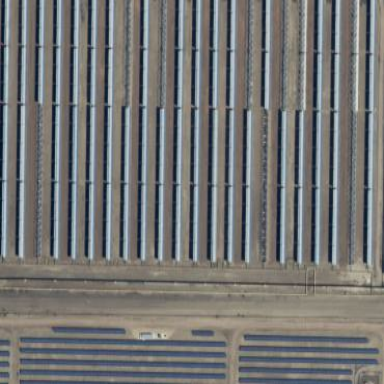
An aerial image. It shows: Solar power plant.